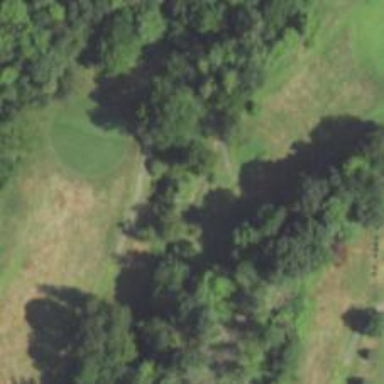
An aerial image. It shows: Path designed for golf carts.